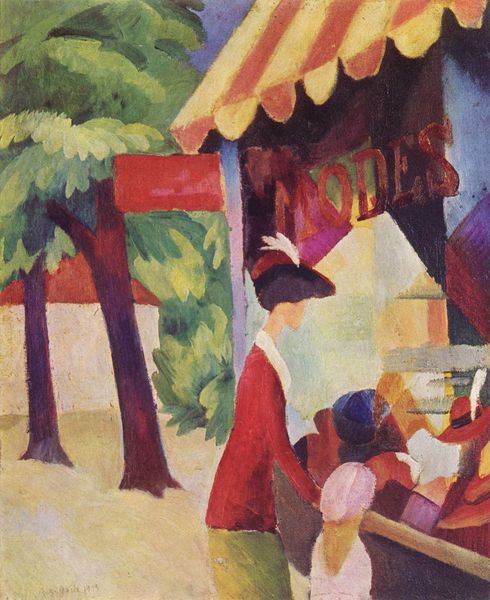
Titel: Vor dem Hutladen
Künstler: August Macke
Standort: Hamburg
Institution: Sammlung Erik Blumenfeld
Schlagwörter: baum, blau, blätter, feder, gemälde, himmel, schatten, bäume, gelb, grün, kubismus, mädchen, sand, äste, braun, bunt, fenster, frankreich, frau, holz, hut, hüte, kleid, licht, orange, profil, schaufenster, schwarz, strasse, weiss, dach, dame, gebäude, haus, park, rot, expressionismus, mode, rock, jacke, kleidung, kragen, schauen, baumstamm, häuser, stamm, zweige, haare, kind, mutter, tochter, kontrast, rosa, geschäft, abstrakt, flächen, violett, laden, markt, platz, blue, hat, oil, people, red, white, window, women, black, dark, dress, dresses, einfach, face, france, girls, green, hair, lady, modern, painting, skirt, symbolism, wall, woman, yellow, gestreift, looking, picture, pink, brown, schild, auslage, scheibe, kiosk, stand, verkaufsstand, einkauf, hutladen, jalousie, macke, modes, betrachten, feather, fensterscheibe, tree, building, girl, house, german, street, summer, sun, trees, child, grass, ansehen, look, color, impressionism, purple, cap, chin, coat, mother, art nouveau, hats, french, blauer reiter, blond, gesichtslos, wings, abstract, bright, town, bund, markise, clothes, leafes, leaves, neck, family, komplementärfarben, watercolor, art, colorful, colors, colourful, ground, matisse, signac, bummel, august macke, franz marc, shapes, cloth, bush, leaf, tent, stripes, colour, genre, stripe, marquise, urban, outdoor, rich, fashion, kid, market, little, wing, geometry, markiese, sachen, awning, canopy, kirchner, point, blonde, daughter, cubistic, sign, hutgeschäft, seurat, grünm, store, shop, shopkeeper, block, cubic, impressionismus, post impressionism, shopping, shops, restaurant, buying, august, farbe, freen, harmlos, mother and child, fauvism, genre scene, hild, marck, everyday, normal, rred, i, mom, saurat, red blue, plume, window shopping, sunscreen, modegeschäft, coolor, figured, red coat, blank ????, symbolismus, color art, storefront, daytime, buy, red shirt, canapae, haor, purchase, styles, moded, poentilism, duaghter, window gazing, boutique, mom and child, pink and red hat, hat stand, ice cream